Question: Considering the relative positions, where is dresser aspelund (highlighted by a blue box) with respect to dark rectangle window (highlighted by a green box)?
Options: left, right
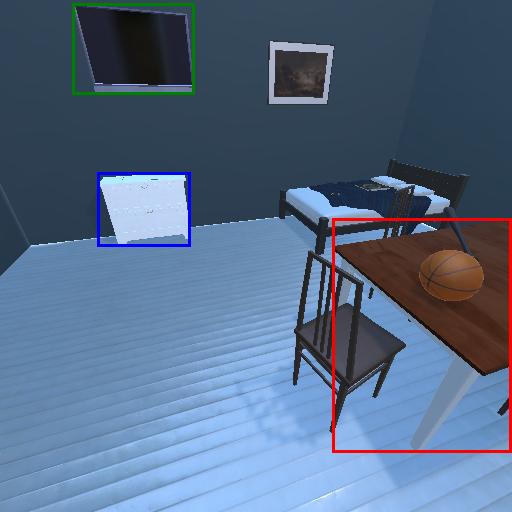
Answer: left